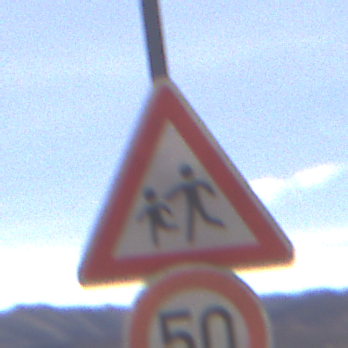
Verkehrszeichen: KinderRechts
Zusatzzeichen unten: Geschwindigkeit50
Umgebung: Outdoor, Nature
Tageszeit: Midday
Wetter: Clear
Licht: Natural
Jahreszeit: NotSpecified
Kontrast: HighContrast